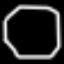
Label: octagon